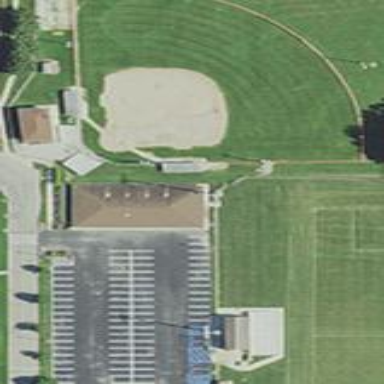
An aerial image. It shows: Softball pitch for leisure sports.